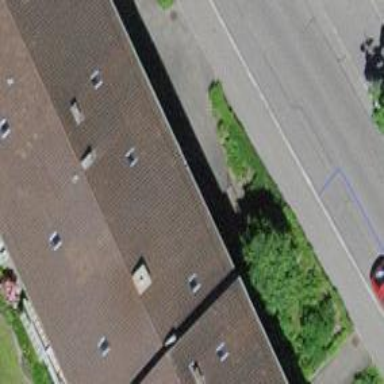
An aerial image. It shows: View of apartment building.